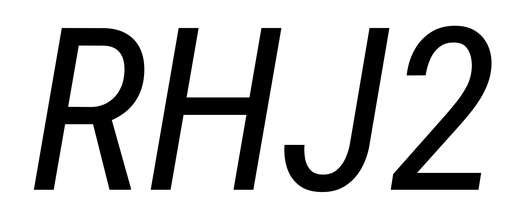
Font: Roboto-Italic_Condensed_Italic